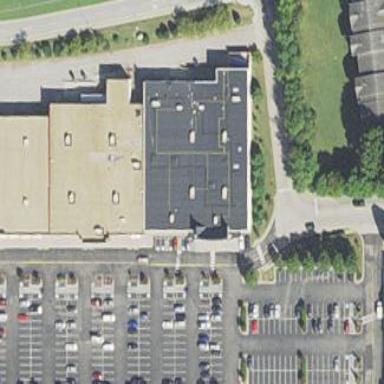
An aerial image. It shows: Commercial building.